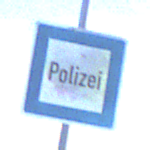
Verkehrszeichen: Polizei
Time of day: SunriseSunset
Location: Outdoor (Suburban)
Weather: PartlyCloudy
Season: NotSpecified
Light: Natural